Aerial crown-view tile of a tropical tree (Barro Colorado Island, Panama), acquired 20241216:
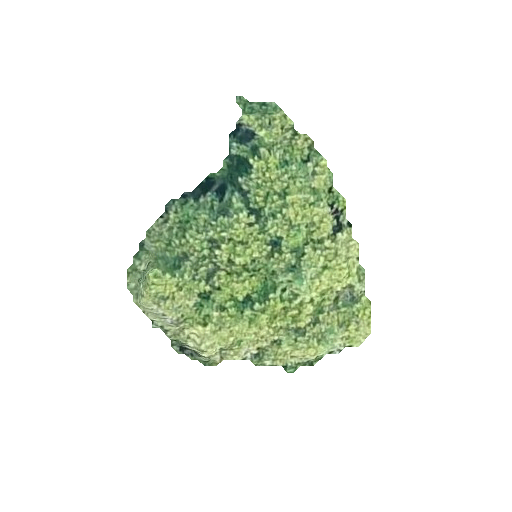
Species: Anacardium excelsum
GBIF accepted scientific name: Anacardium excelsum
Crown area: 61.651 m²